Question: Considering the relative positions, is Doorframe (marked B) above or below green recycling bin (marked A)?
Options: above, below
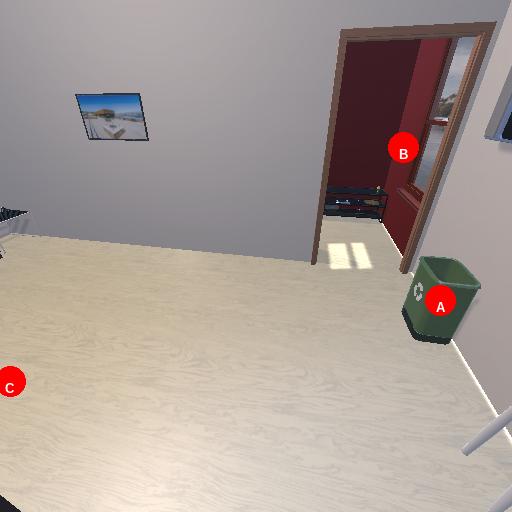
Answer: above